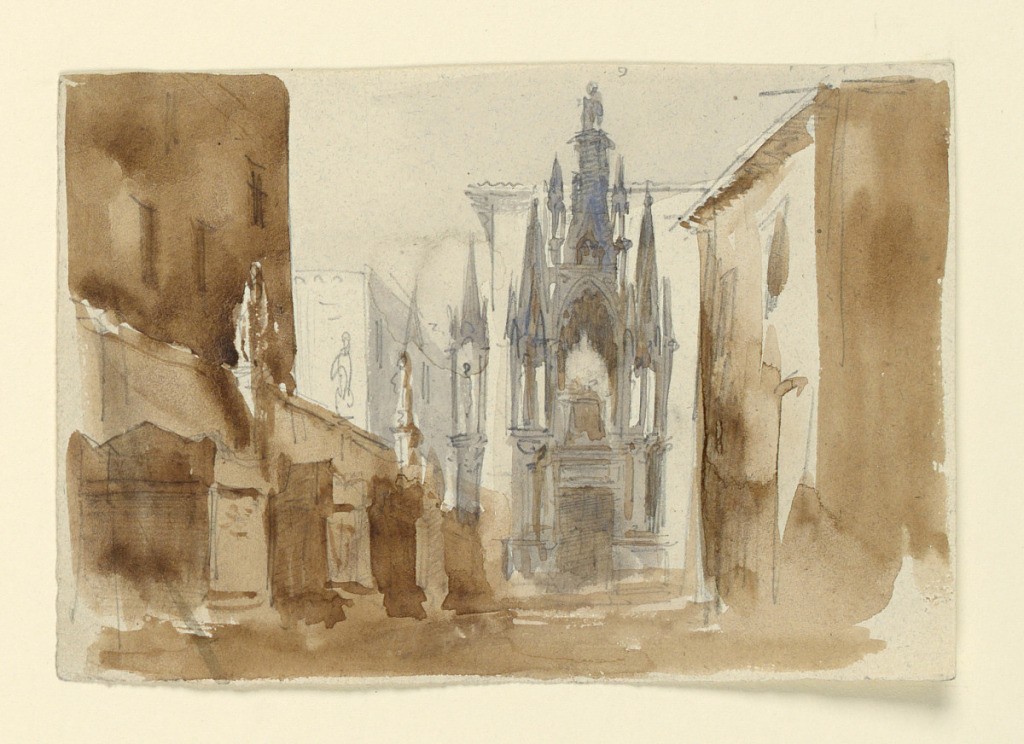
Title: Stage Design, Tomb in Monumental Form
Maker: Luigi Ricci, Italian, 1823 - 1896
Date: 1860–80
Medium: Pen and sepia ink, brush and bistre wash, graphite on paper
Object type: Drawing
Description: Horizontal rectangle. Gothic tomb built in very elaborate form, sarcophagi in foreground to the left.